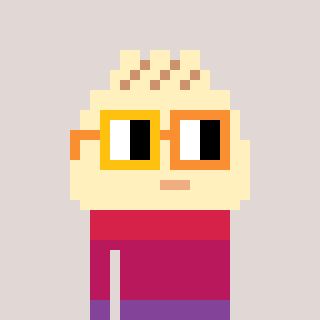
a pixel art character with square yellow and orange glasses, a porkbao-shaped head and a green-colored body on a warm background